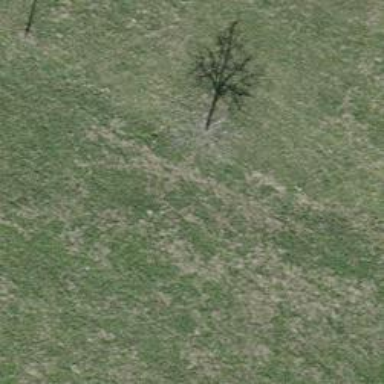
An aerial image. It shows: Urban area featuring tree as natural element.